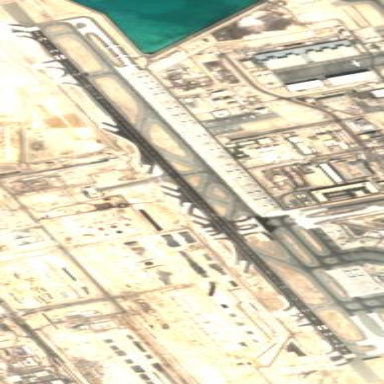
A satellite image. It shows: Runway in airport area.